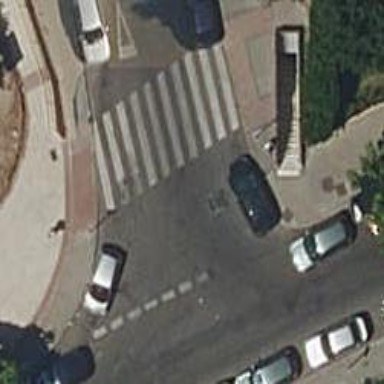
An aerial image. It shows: Uncontrolled crossing on the road.